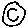
Label: circle